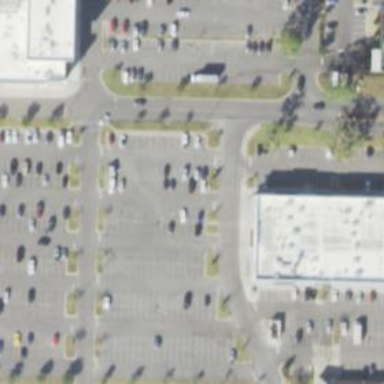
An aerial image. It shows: Parking space.